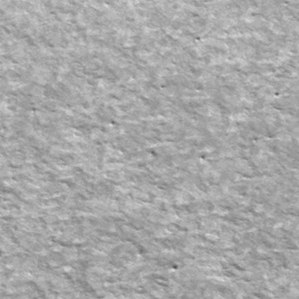
Label: frost